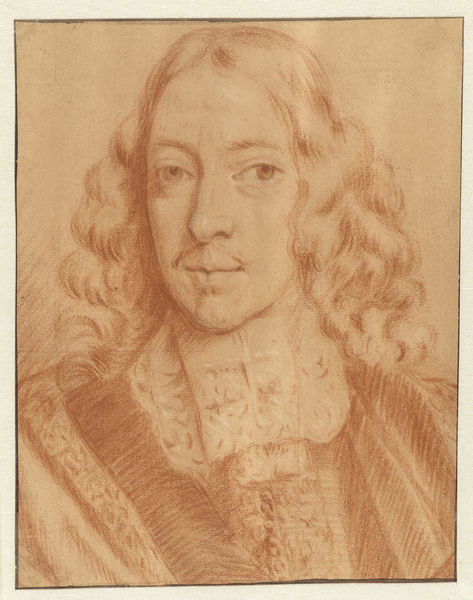
Titel: Portret van Cornelis de Witt
Künstler: Jan de Baen
Standort: Amsterdam
Institution: Rijksmuseum
Schlagwörter: collar, face, formal, hair, lace, nose, painting, portrait, man, head, orange, waves, young, eyes, male, noble, drawing, oval, texture, chin, fur, mouth, beard, curls, person, human, cheeks, britain, large, pencil, chest, lip, lips, long, shoulders, chalk, gentleman, lapel, forehead, eyebrow, mustache, sepia, center, parted, aristocrat, brows, straight, nostril, judge, nobel, lids, man's face, wavy tresses, ruffled shirt, britain]